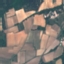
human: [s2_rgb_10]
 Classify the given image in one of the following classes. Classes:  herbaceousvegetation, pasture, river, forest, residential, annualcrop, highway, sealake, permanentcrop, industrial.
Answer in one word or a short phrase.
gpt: PermanentCrop